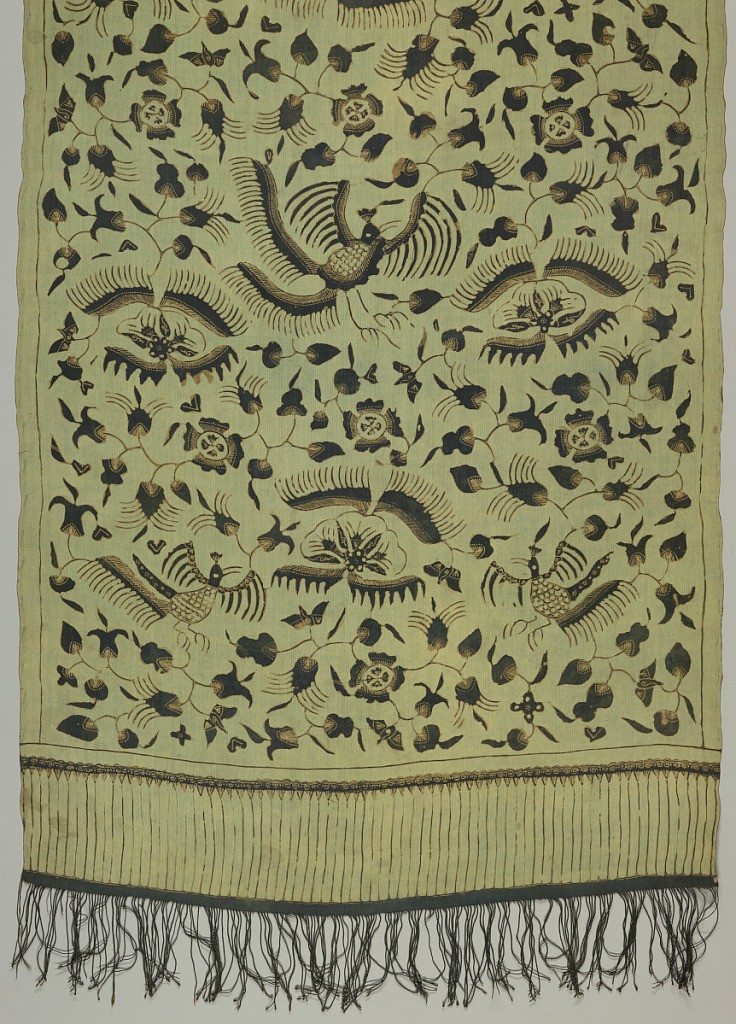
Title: Textile
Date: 19th century
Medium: cotton Technique: wax resist dyeing (batik) on plain weave
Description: Textile, probably a breast cloth (kemben) or a shoulder cloth (selendang), with pattern of birds in "lokcan" style (reflecting Chinese influence), insects, leaves, and flowers printed in black and light brown on green ground. Black fringe at either end.